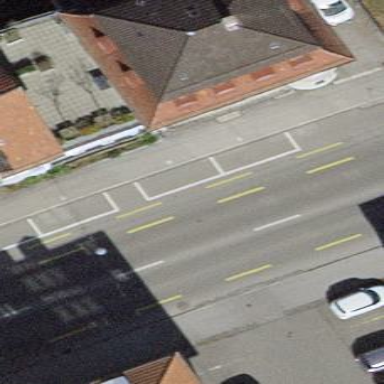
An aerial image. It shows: Parking lane with asphalt surface.